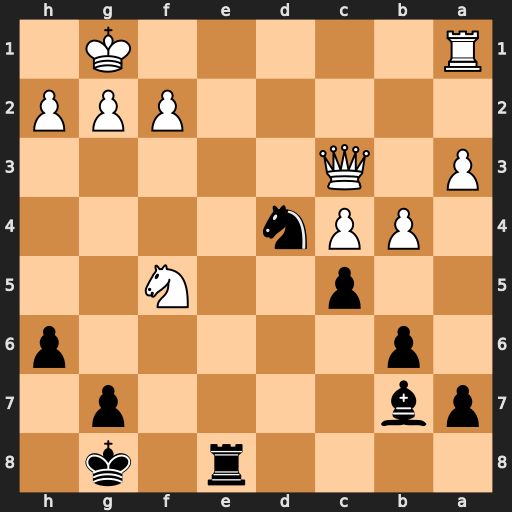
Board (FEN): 4r1k1/pb4p1/1p5p/2p2N2/1PPn4/P1Q5/5PPP/R5K1
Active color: b
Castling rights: -
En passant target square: -
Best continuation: Ne2+ Kh1 Nxc3